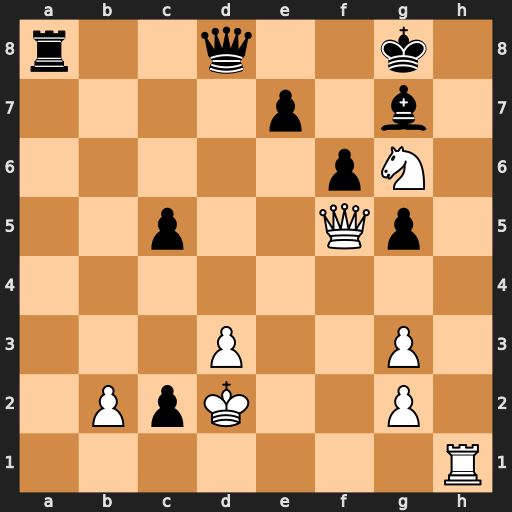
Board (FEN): r2q2k1/4p1b1/5pN1/2p2Qp1/8/3P2P1/1PpK2P1/7R
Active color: w
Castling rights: -
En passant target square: -
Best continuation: Qe6#